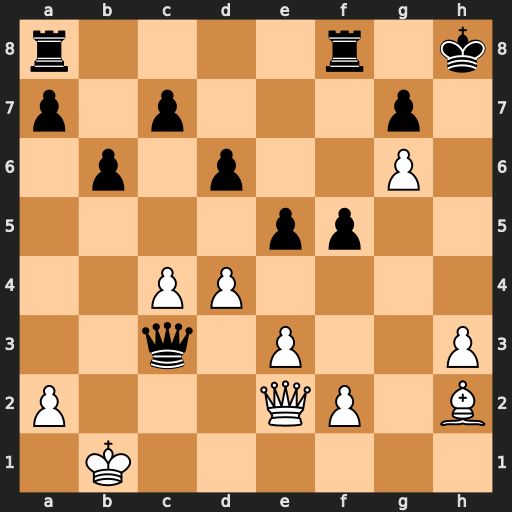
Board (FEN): r4r1k/p1p3p1/1p1p2P1/4pp2/2PP4/2q1P2P/P3QP1B/1K6
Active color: w
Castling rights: -
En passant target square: -
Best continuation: Qh5+ Kg8 Qh7#